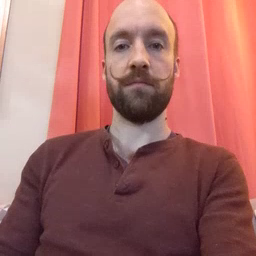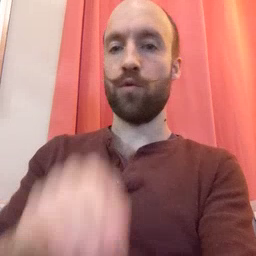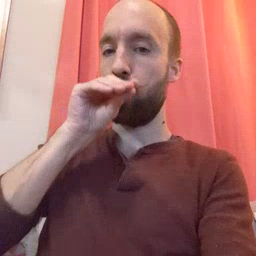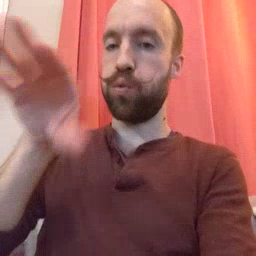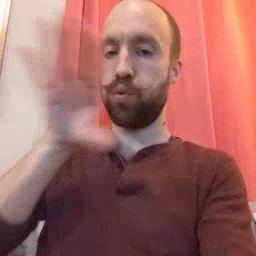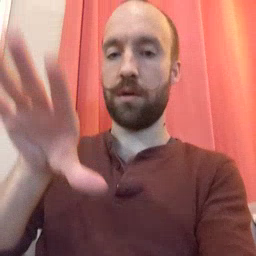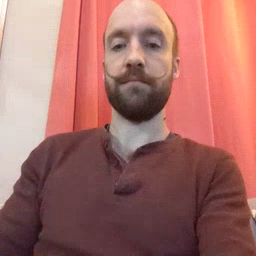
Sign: blow